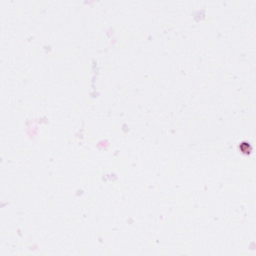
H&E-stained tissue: Breast